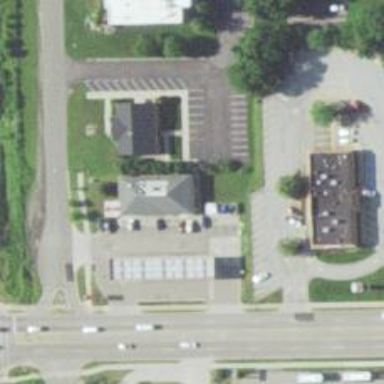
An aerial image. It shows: Convenience shop.